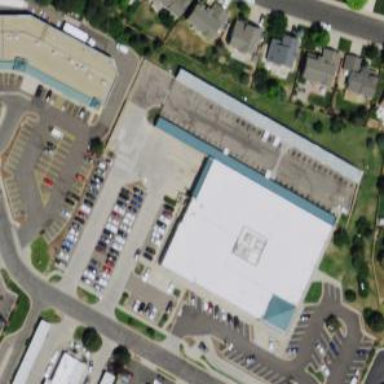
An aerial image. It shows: View of roof of building.